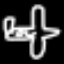
Label: airplane